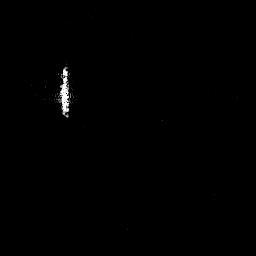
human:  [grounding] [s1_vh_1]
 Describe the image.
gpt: In the satellite image, there is  <ref>1 small ship </ref> <box>[[22, 31, 26, 42, 0]]</box> located at left.